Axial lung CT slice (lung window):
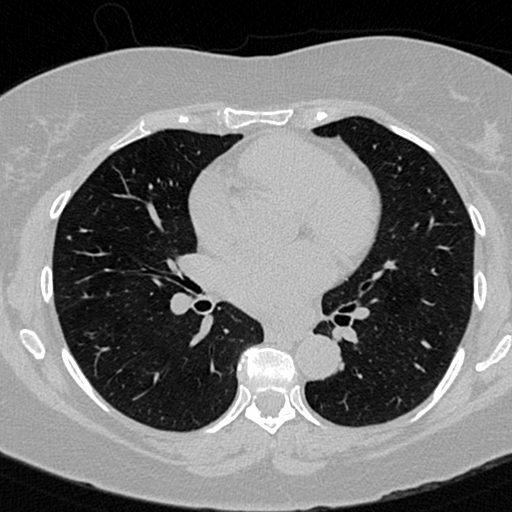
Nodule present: no